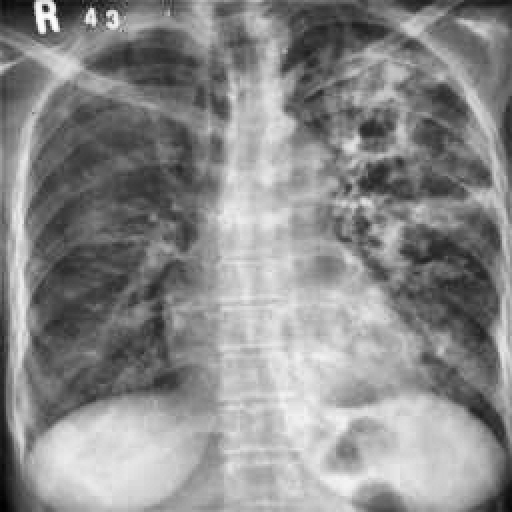
Finding: TUBERCULOSIS